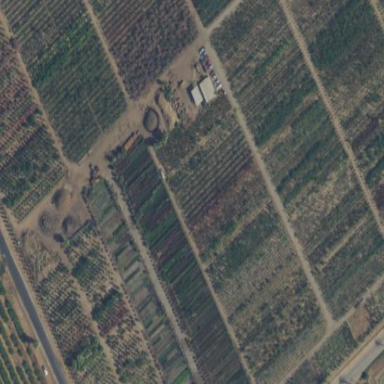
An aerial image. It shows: Plant nursery filled with trees.